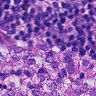
Metastatic tissue present: yes